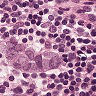
Metastatic tissue present: yes